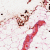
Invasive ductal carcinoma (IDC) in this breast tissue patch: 0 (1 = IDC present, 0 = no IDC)